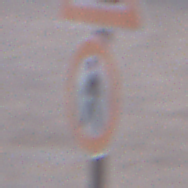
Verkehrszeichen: VerbotFussgaenger
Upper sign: Arbeitsstelle
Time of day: MorningAfternoon
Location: Outdoor (Urban)
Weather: PartlyCloudy
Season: NotSpecified
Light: Natural